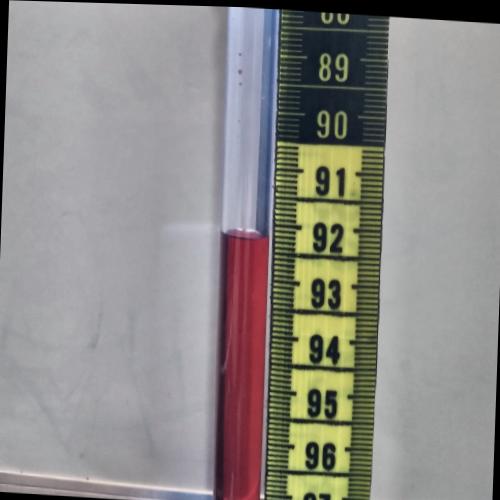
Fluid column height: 92.3 cm